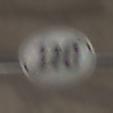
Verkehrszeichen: EndeGeschwindigkeit110
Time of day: Midday
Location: Roofed (Tunnel)
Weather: NotSpecified
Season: NotSpecified
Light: Natural